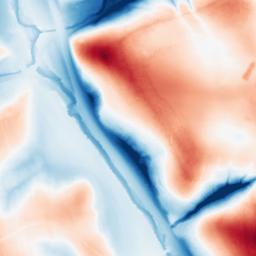
Category: edge_preserving
Decomposition family: guided
Decomposition parameters: radius: 32
eps: 0.1
Upsampling method: sinc_blackman
Upsampling parameters: scale: 2
kernel_size: 8
Upsampling scale: 2